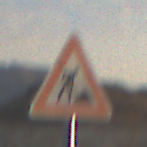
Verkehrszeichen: Arbeitsstelle
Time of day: SunriseSunset
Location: Outdoor (Nature)
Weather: PartlyCloudy
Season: NotSpecified
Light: Natural